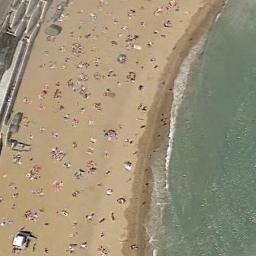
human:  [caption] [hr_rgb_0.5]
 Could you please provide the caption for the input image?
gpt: There are many pedestrians beside the beach .

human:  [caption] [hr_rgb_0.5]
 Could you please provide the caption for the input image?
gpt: Light blue water and golden sandy beaches with many people having a sunbath and many buildings by the beach .

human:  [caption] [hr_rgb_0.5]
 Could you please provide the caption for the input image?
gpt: The beach with khaki sand and some items on the beach .

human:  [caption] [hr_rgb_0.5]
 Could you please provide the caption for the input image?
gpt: There were fine waves along the beach .

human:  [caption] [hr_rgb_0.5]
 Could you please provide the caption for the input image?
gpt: There are water marks on the beach .